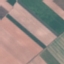
Land use / land cover class: AnnualCrop